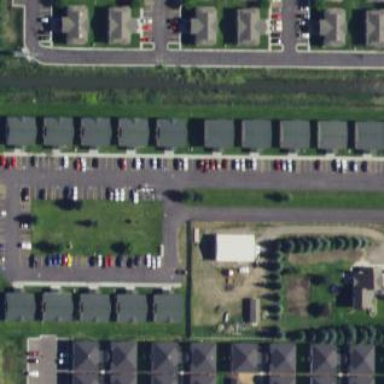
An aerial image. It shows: Parking area with surface.